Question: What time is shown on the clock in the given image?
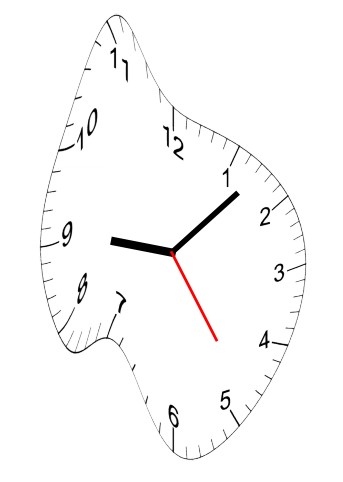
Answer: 09:07:24